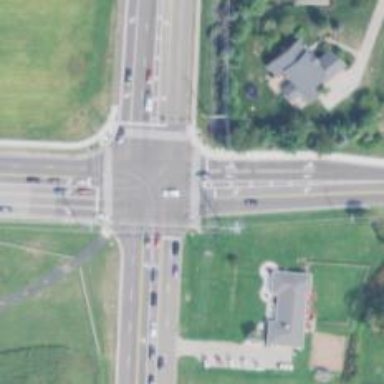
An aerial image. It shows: Footway crossing.